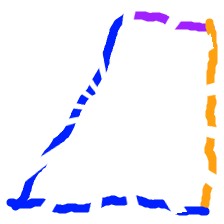
Shape: trapezoid